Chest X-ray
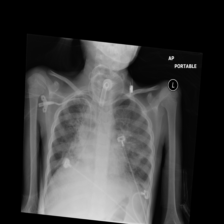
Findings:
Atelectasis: negative
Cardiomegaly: negative
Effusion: negative
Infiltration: positive
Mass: negative
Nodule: negative
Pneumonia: negative
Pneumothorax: negative
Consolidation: negative
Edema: negative
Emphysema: negative
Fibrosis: negative
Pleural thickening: negative
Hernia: negative